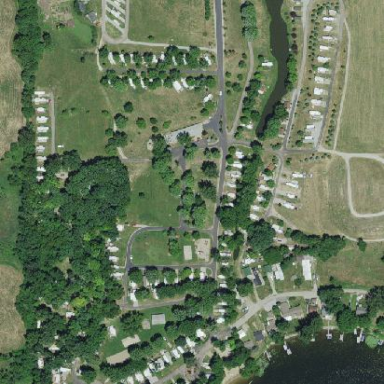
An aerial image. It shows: Caravan site with sanitary dump station.